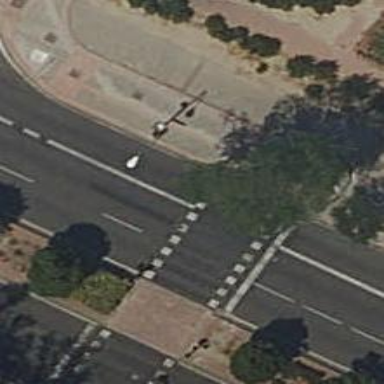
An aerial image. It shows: Zebra crossing with traffic signals. The crossing is marked by traffic lights.